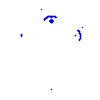
Particle: pion